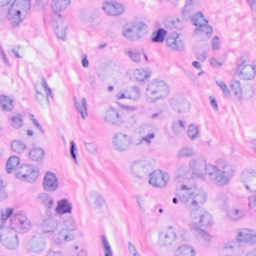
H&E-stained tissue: Breast